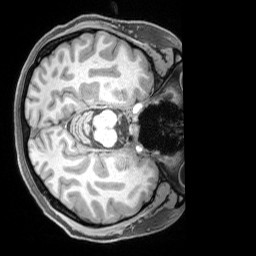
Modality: T1w
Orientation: axial
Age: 26
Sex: male
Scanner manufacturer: siemens
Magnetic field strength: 3 T
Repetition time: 2.17 s
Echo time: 0.00169 s